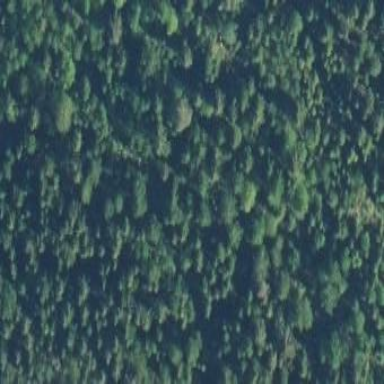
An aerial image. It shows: Nature reserve surrounded by woodland.